Question: Given a working written in (with some VBScript) and an .
Now I have to that application probably in VS2012 or VS2010.
I hear about some rumors, that I .
Furthermore when I write 'STOP' keyword to the code file (in text editor) then the visual Studio will be triggered to attaching the actual debugger.
Please help me with these IIS or other settings, and .

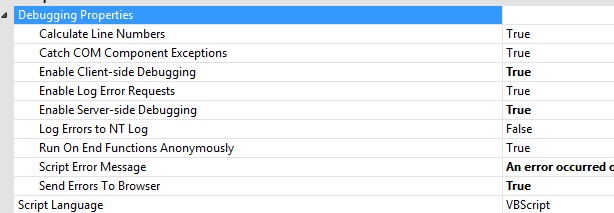
Answer: I had to to the IIS working process in manually. Somewhy that wasn't automatical but i saw cases on other computers when it was...